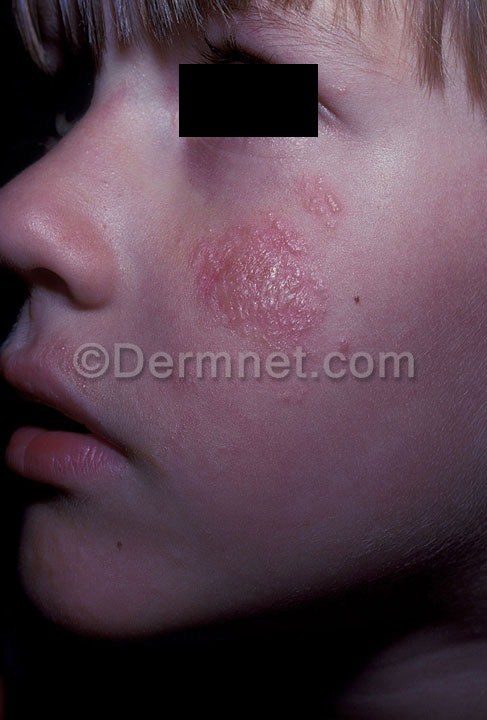
Disease: Lupus and other Connective Tissue diseases